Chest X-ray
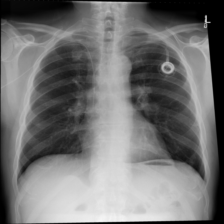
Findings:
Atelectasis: negative
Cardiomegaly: negative
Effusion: negative
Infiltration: negative
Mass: negative
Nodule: negative
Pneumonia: negative
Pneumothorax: negative
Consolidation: negative
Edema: negative
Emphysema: negative
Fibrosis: negative
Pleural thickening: negative
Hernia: negative